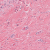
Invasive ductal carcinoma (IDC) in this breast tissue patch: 0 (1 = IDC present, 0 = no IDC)